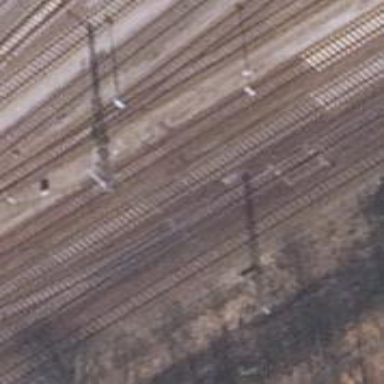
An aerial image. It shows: Railway signal.